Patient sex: M
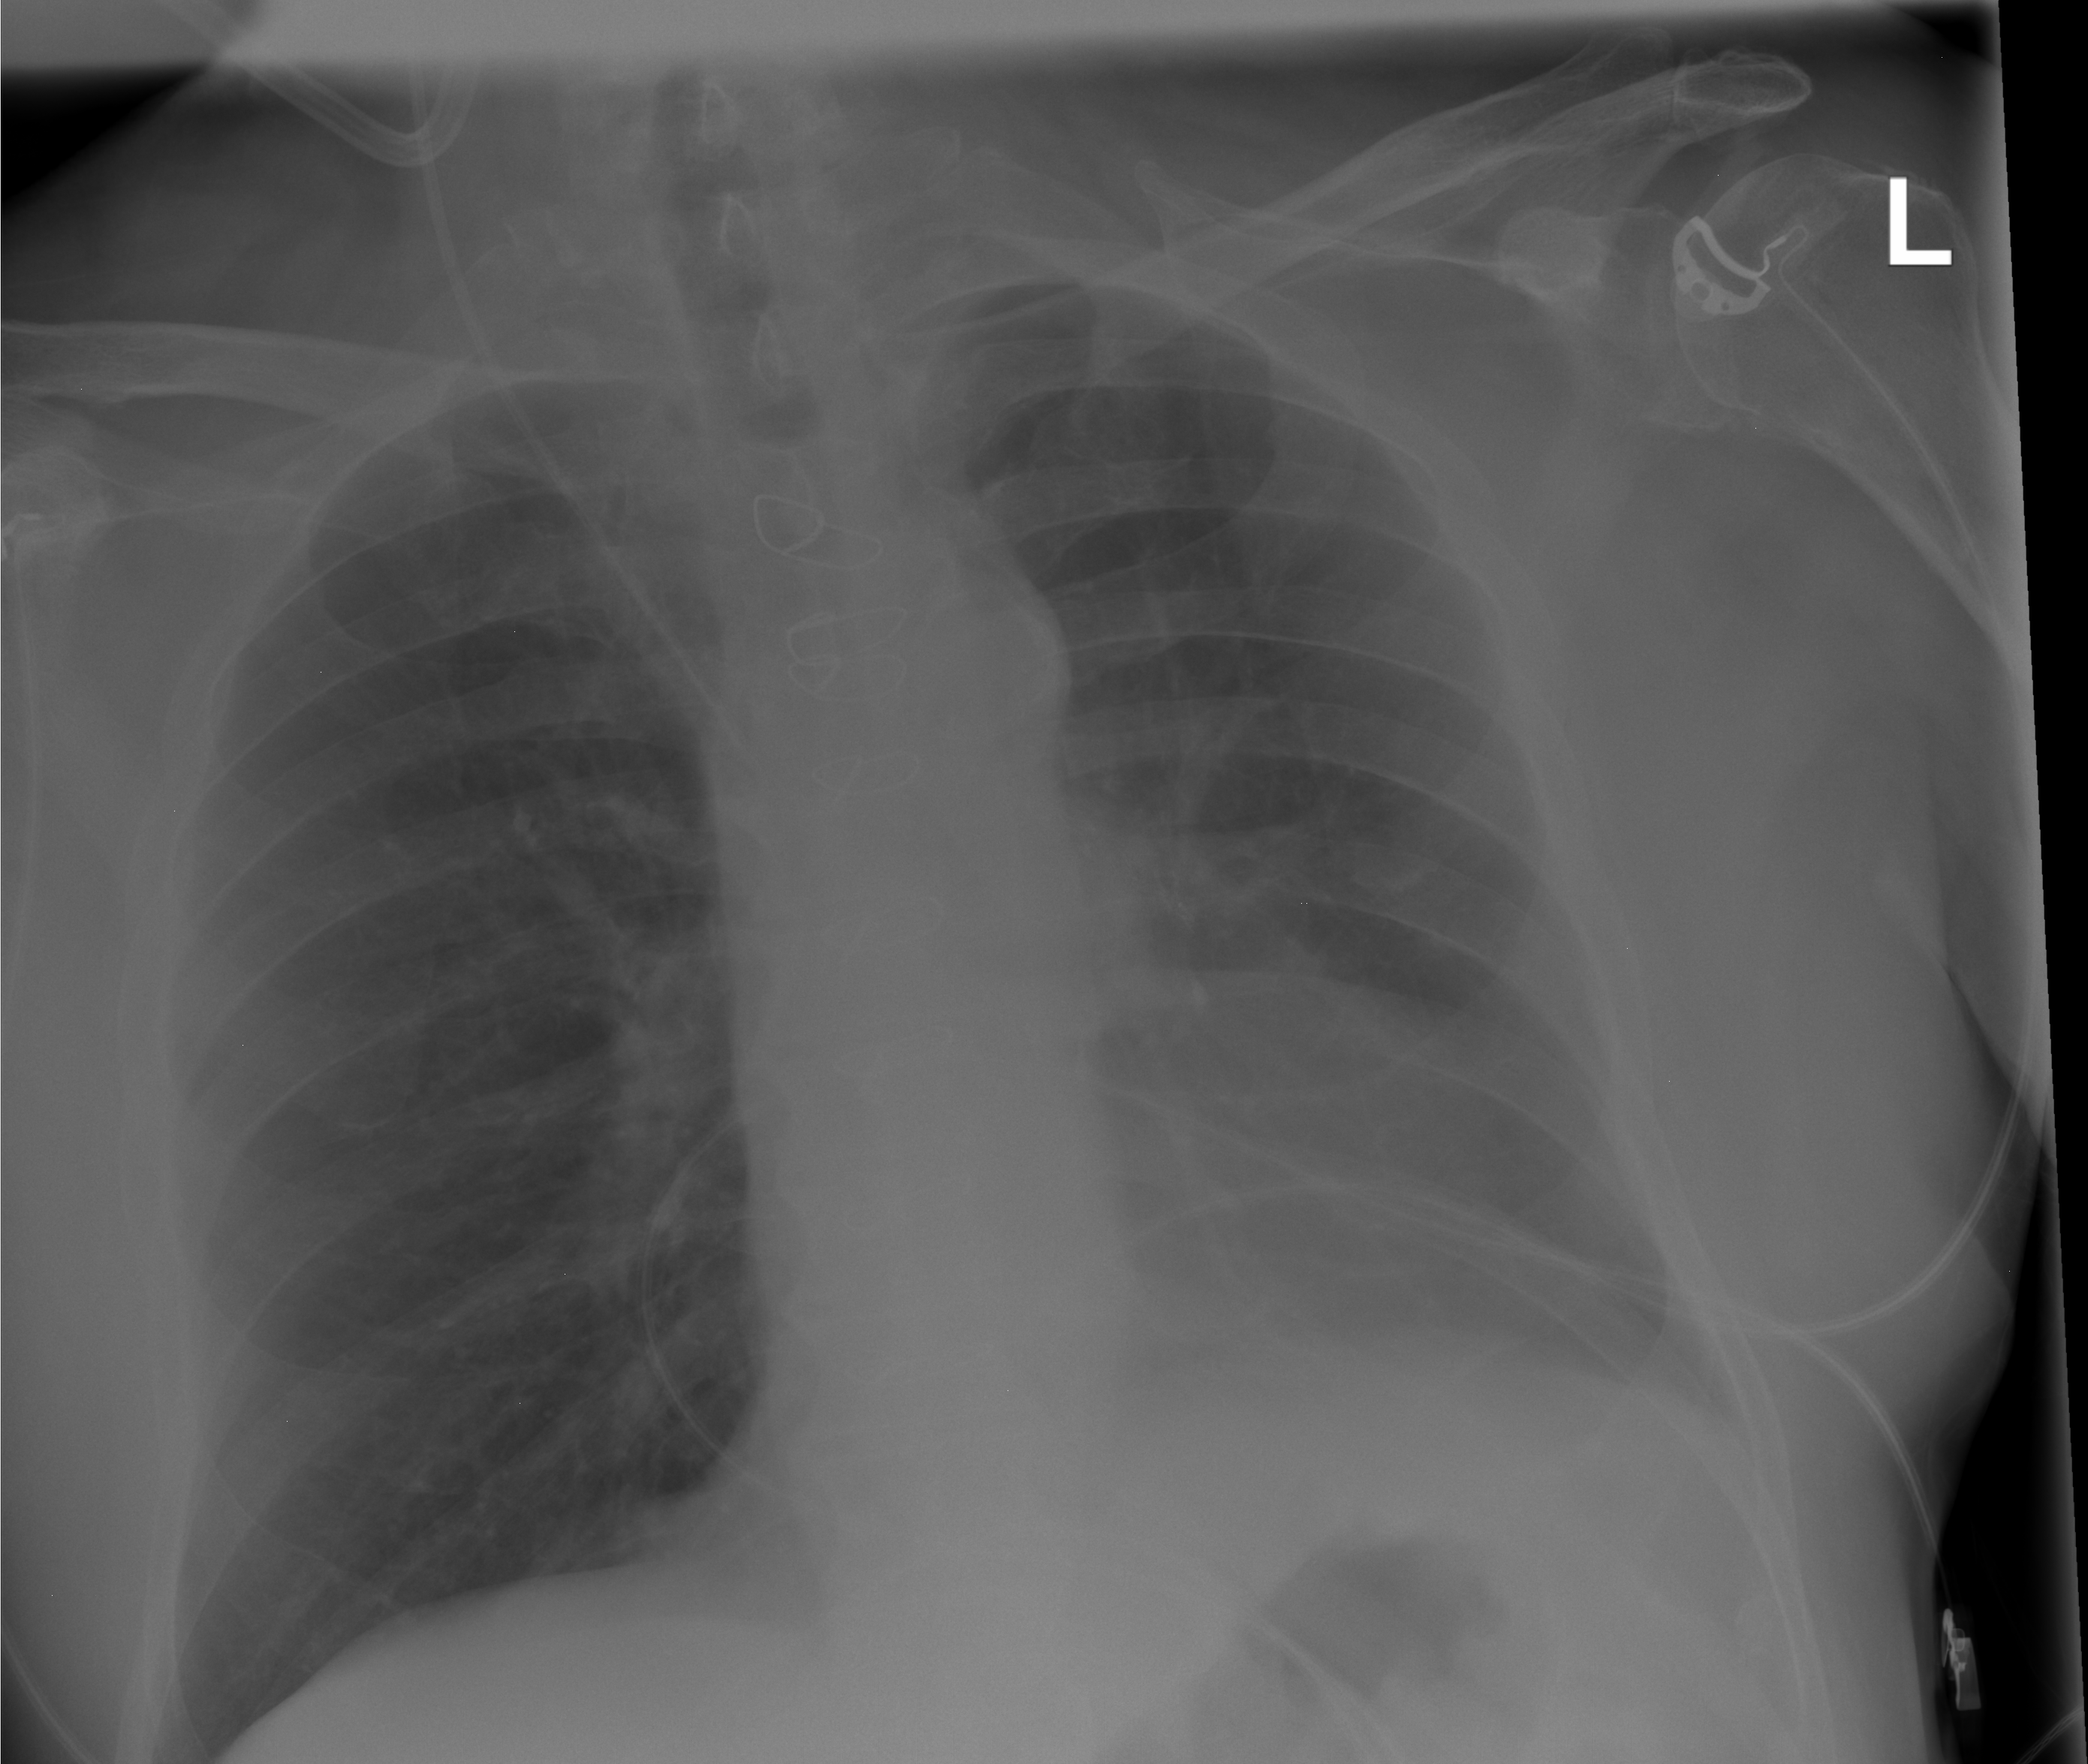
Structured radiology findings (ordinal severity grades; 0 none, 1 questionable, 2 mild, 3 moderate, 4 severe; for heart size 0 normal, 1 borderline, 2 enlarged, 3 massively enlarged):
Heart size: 0
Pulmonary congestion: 0
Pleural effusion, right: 0
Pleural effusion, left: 2
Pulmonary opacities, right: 0
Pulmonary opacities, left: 0
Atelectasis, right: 0
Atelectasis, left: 2